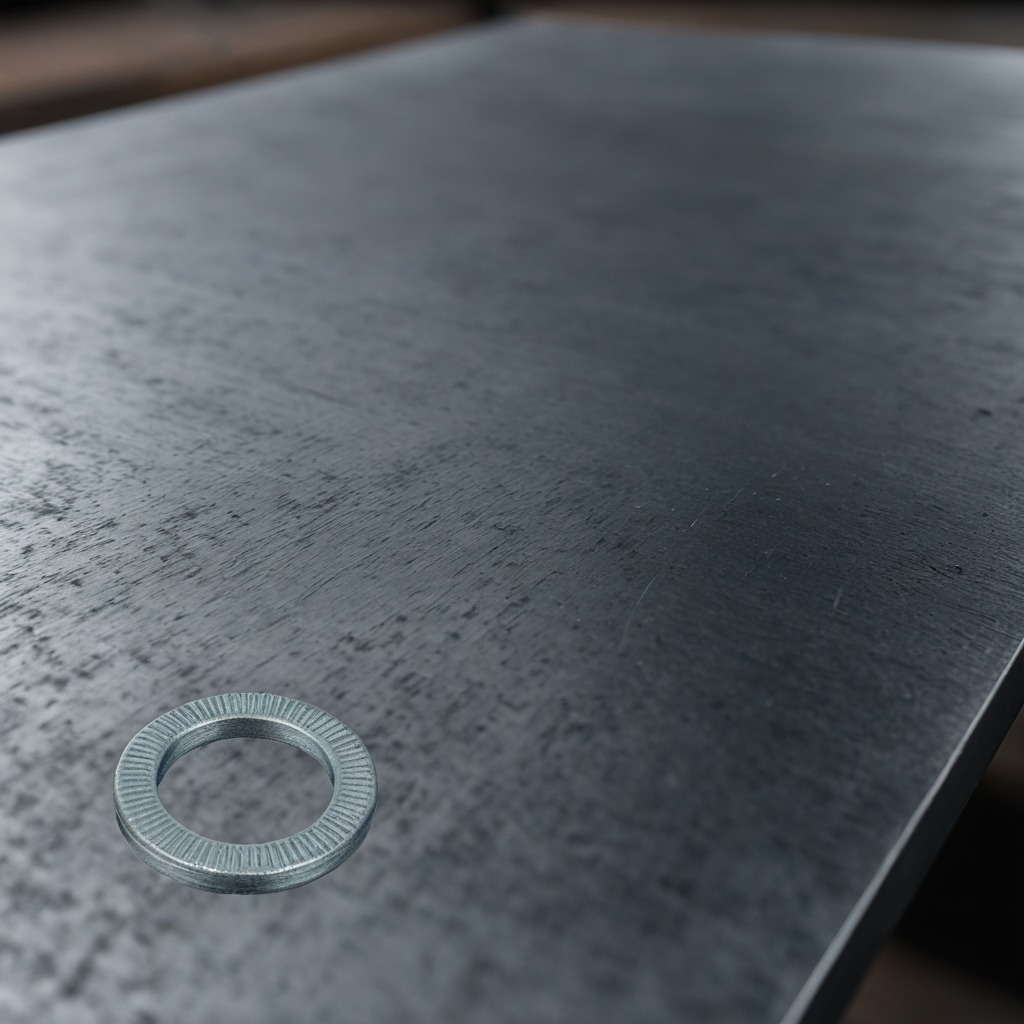
A flat metal washer is lying on a cold steel table in a mining workshop.